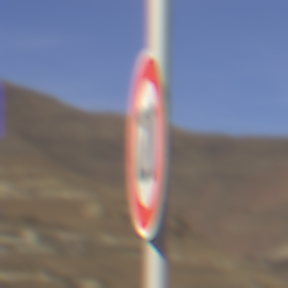
Verkehrszeichen: Geschwindigkeit120
Umgebung: Outdoor, Nature
Tageszeit: Midday
Wetter: Clear
Licht: Natural
Jahreszeit: NotSpecified
Kontrast: HighContrast